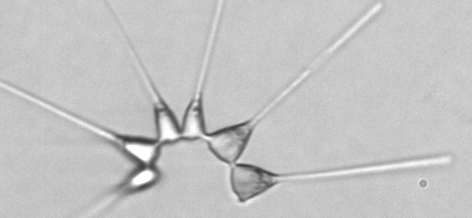
Label: Asterionellopsis_glacialis